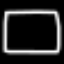
Label: square